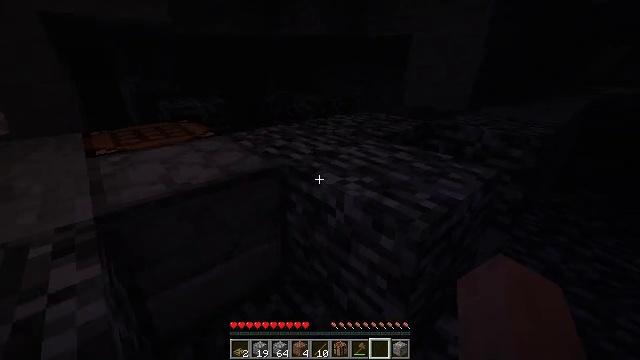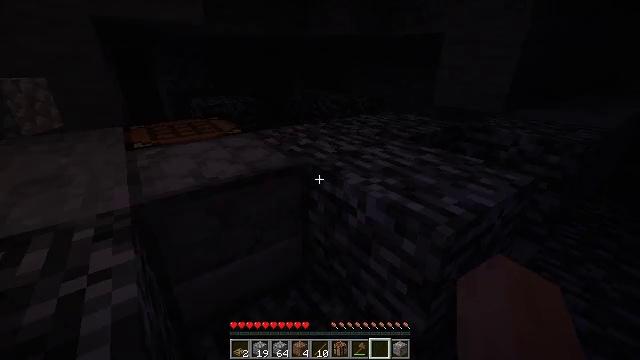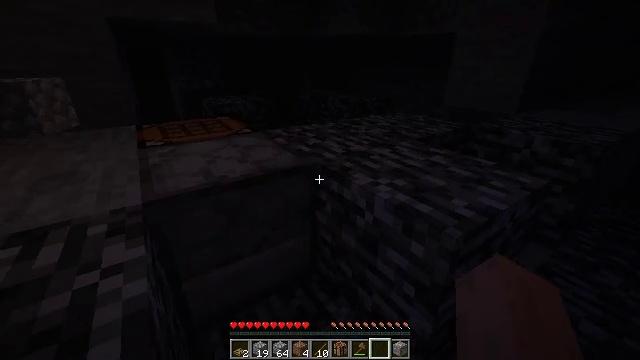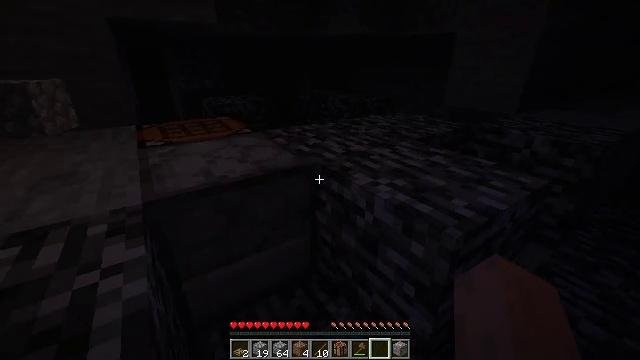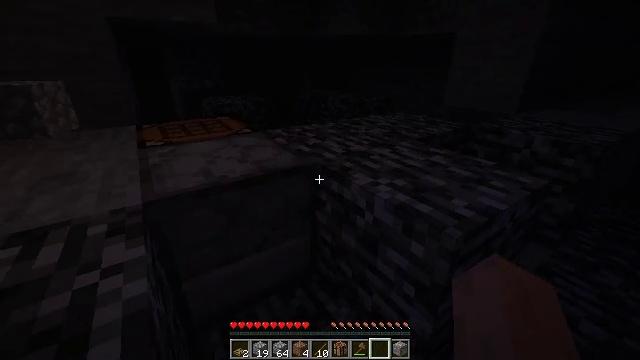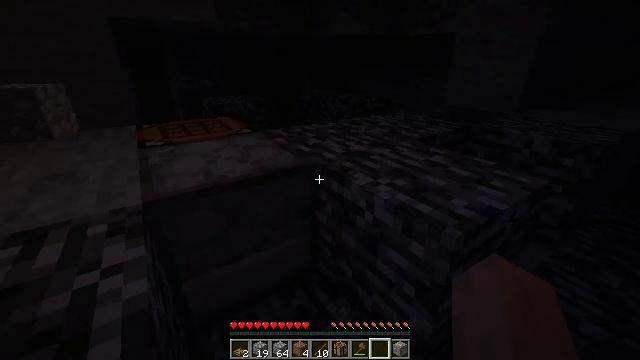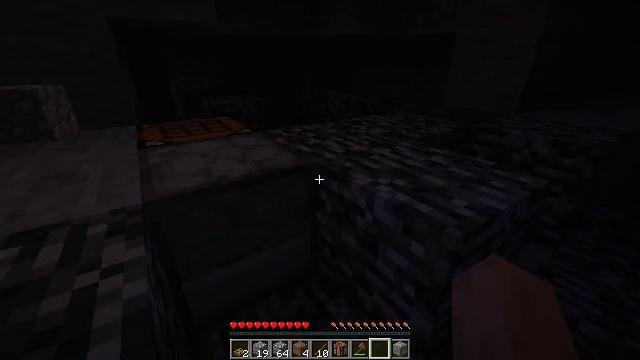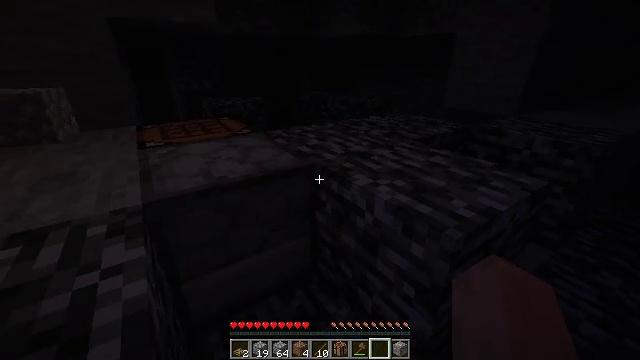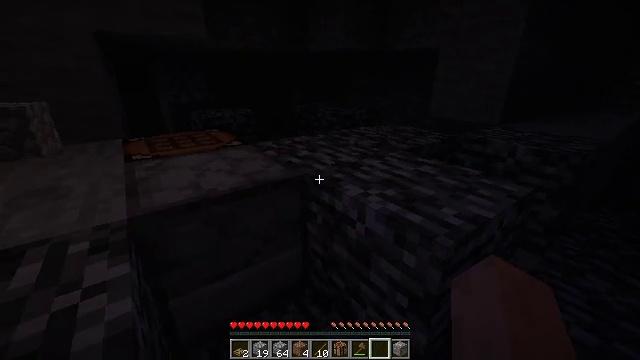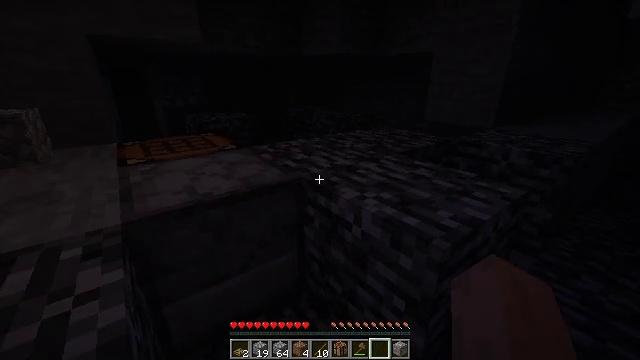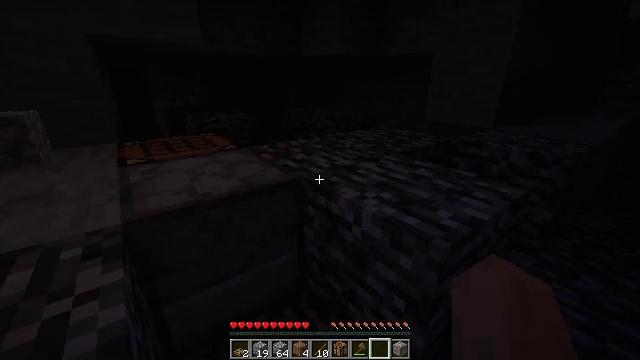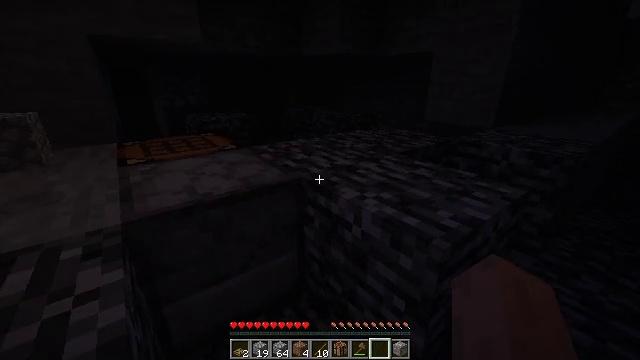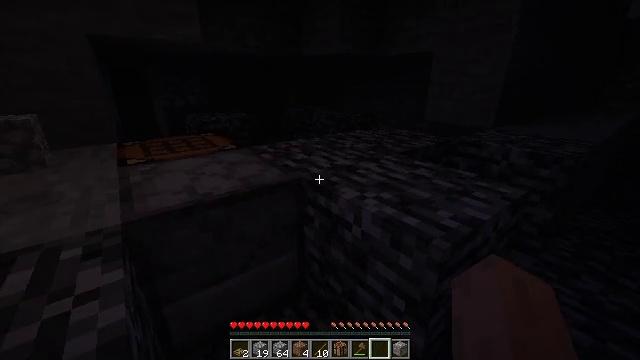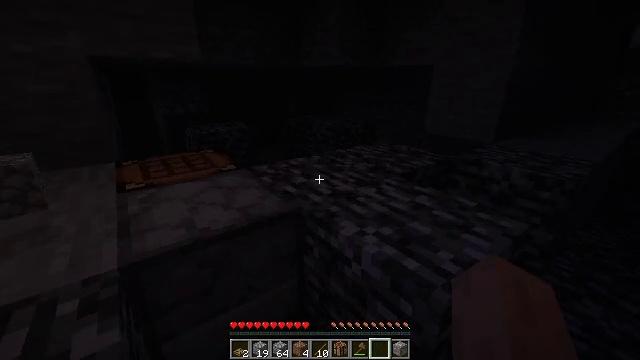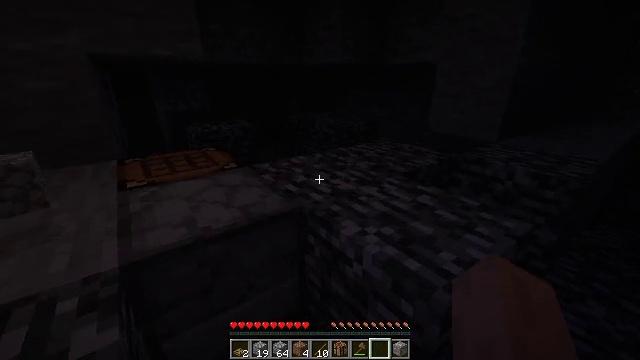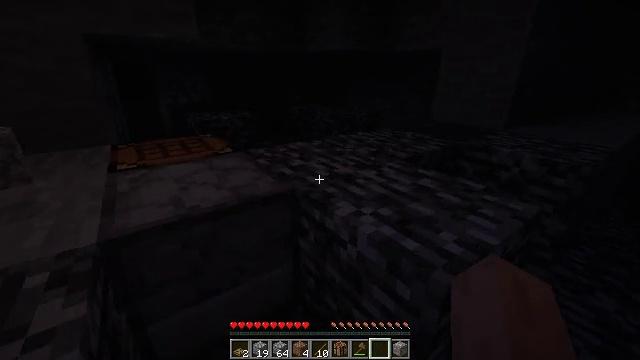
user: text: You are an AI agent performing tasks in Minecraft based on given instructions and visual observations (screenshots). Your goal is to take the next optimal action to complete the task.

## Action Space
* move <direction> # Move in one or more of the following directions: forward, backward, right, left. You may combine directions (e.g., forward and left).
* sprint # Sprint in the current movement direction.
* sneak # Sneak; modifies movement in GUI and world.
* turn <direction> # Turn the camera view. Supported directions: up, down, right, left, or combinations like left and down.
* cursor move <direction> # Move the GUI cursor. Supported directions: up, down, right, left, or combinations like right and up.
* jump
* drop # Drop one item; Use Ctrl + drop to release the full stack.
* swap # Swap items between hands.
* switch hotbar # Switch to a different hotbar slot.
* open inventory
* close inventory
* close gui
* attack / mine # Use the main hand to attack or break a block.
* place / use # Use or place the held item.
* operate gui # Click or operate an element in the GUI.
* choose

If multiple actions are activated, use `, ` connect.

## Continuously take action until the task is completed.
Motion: motion action
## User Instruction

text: craft item air
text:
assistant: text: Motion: turn left
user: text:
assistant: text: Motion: turn left
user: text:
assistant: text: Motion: no_op
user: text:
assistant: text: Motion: no_op
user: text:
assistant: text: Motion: no_op
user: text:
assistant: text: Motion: no_op
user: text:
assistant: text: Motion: no_op
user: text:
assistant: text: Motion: turn right and up
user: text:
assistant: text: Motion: no_op
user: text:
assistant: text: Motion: no_op
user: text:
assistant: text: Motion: no_op
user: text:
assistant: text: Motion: no_op
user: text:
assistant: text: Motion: move forward, jump
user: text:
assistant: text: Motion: move forward, jump
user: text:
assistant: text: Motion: move forward, jump
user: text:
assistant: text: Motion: move forward, turn left, jump
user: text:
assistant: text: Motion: move forward and move right, turn left and down, jump
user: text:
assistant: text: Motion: move forward and move right, jump
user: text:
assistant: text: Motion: move forward and move right, turn left and down, jump
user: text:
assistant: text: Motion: move forward, jump
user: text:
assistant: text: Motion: move forward, jump
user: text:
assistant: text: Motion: move forward, jump
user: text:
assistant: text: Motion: move forward, jump
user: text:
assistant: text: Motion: move forward
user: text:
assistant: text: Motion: move forward
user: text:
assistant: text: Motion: move forward
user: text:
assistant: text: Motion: move forward
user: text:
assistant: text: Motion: move forward, jump
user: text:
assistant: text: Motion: move forward, jump
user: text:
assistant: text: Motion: move forward, jump